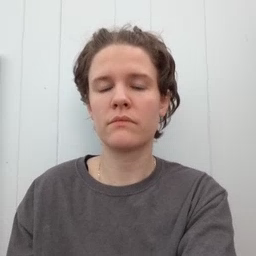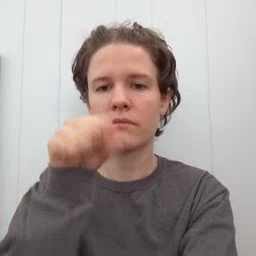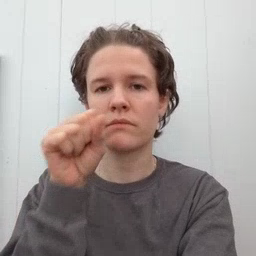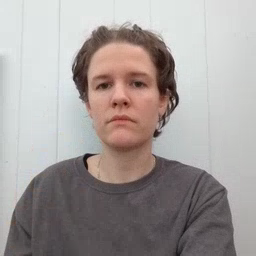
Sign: carrot